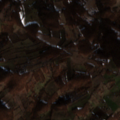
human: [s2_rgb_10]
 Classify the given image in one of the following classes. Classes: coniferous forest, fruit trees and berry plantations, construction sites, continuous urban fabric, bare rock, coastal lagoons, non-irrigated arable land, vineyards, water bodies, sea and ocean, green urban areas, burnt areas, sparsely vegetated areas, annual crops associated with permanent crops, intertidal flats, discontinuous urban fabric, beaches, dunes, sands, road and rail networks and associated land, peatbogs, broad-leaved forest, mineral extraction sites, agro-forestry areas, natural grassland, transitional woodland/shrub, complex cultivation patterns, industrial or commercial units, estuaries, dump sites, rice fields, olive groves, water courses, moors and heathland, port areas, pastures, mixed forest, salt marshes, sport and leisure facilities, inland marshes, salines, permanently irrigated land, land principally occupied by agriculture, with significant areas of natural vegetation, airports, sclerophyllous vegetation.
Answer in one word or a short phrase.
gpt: complex cultivation patterns, land principally occupied by agriculture, with significant areas of natural vegetation, broad-leaved forest